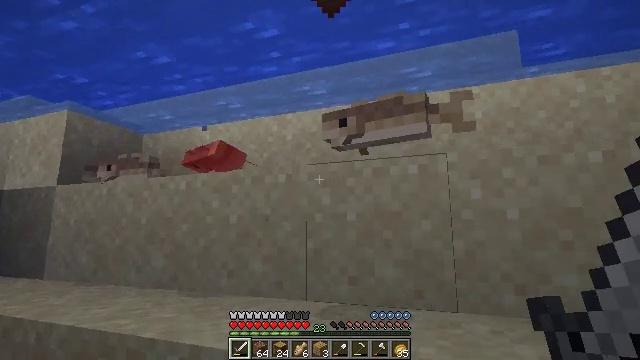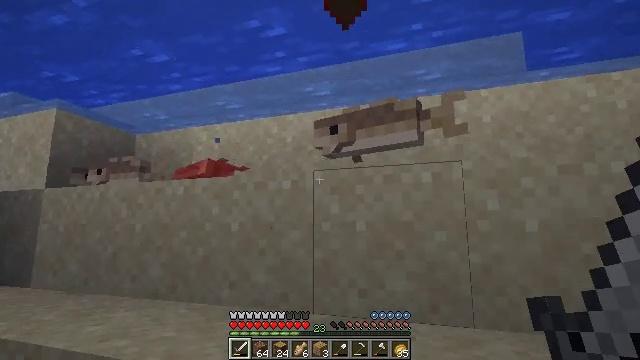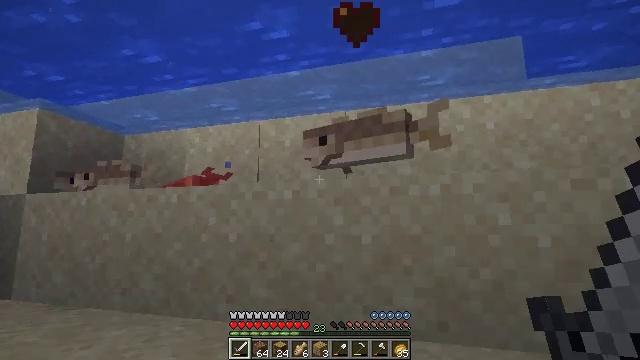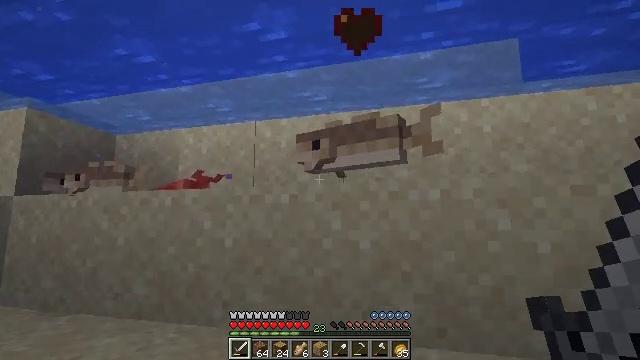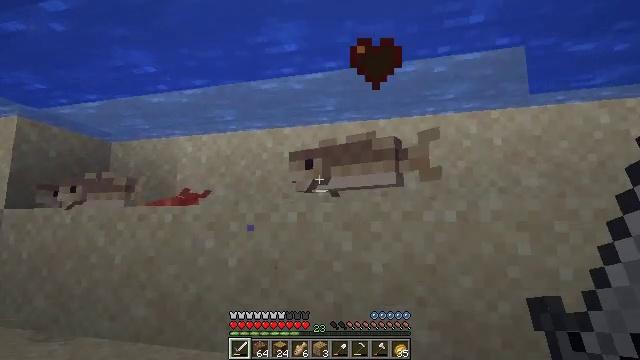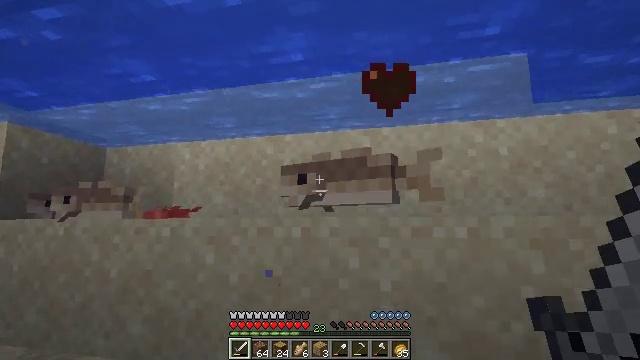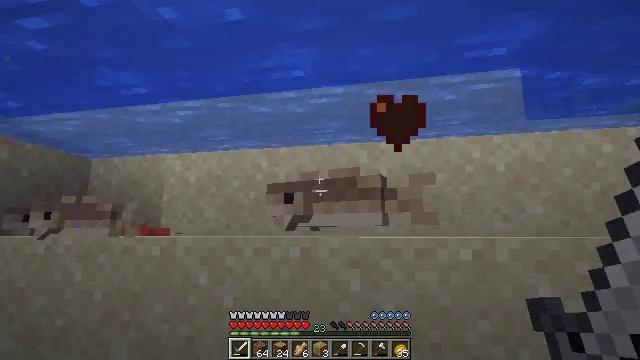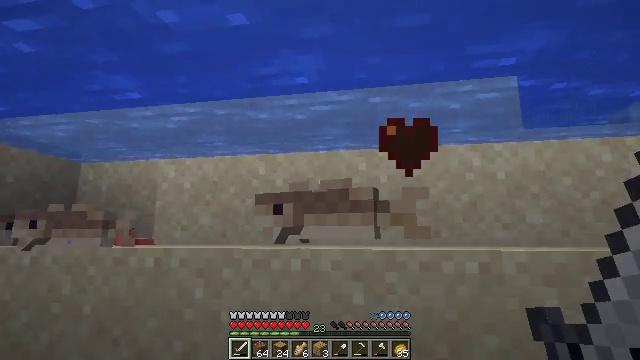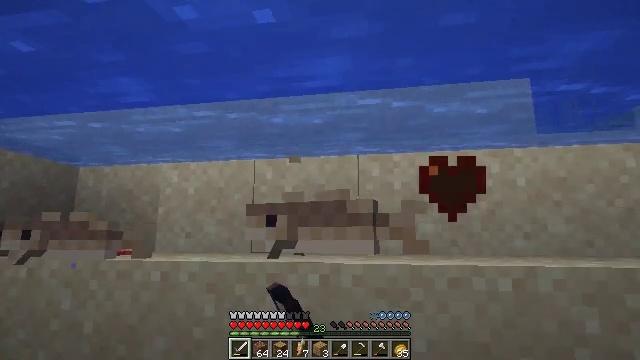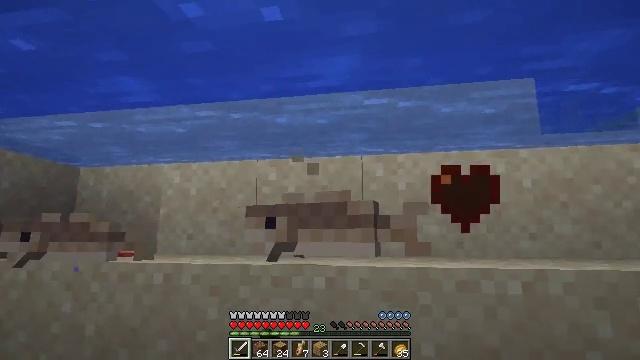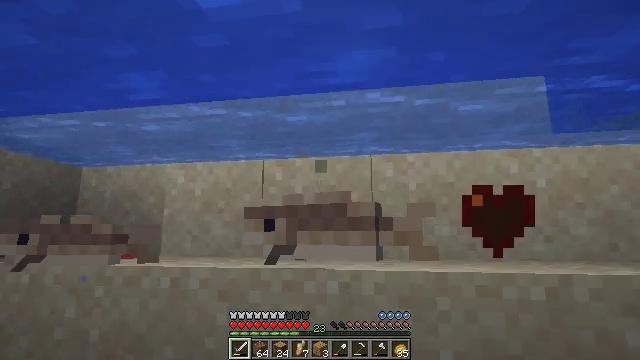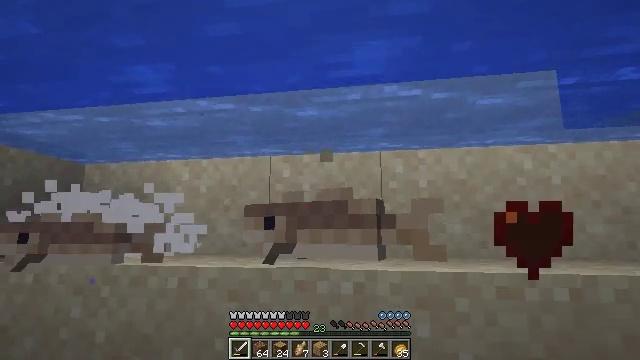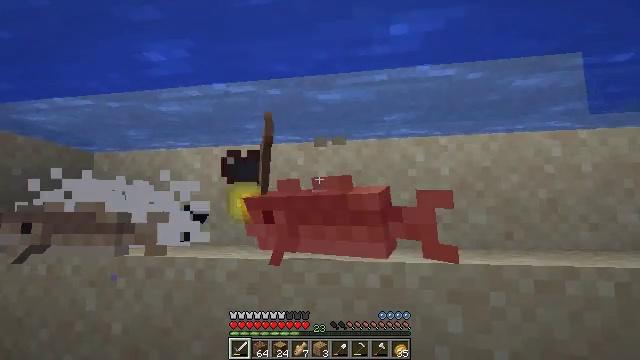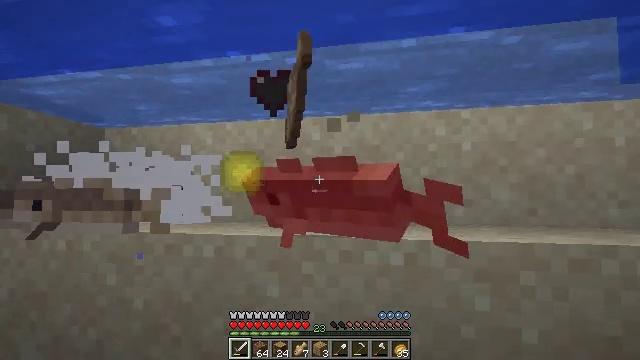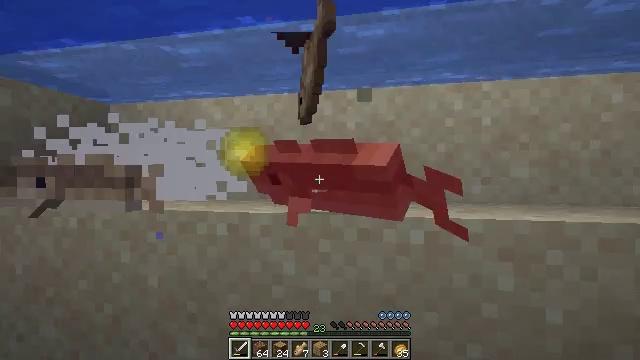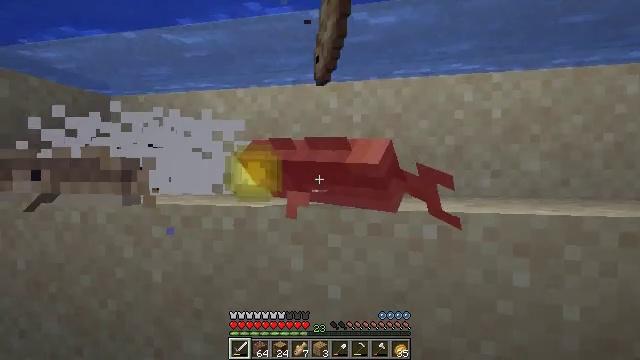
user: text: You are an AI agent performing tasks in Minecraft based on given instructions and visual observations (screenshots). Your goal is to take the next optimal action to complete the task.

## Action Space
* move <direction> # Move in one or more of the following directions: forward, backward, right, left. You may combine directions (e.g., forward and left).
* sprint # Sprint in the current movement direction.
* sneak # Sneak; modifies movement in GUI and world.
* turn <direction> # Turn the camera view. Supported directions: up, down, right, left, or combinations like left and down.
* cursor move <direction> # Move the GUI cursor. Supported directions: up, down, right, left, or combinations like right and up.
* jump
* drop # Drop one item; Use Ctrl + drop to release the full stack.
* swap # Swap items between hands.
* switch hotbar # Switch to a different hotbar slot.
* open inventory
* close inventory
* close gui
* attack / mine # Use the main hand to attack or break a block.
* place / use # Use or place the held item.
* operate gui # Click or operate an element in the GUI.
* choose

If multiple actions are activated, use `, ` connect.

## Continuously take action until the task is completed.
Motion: motion action
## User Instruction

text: Kill mobs in water.
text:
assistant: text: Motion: move forward and move left, turn right, jump
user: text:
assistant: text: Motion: move forward and move left, turn right, jump
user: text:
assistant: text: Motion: move forward and move left, turn right, jump
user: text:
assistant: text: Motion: move forward and move left, jump
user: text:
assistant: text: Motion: move forward and move left
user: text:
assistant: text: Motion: move forward and move left, turn right and up
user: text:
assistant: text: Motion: move forward and move left, turn right, attack / mine
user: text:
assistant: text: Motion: move forward and move left, attack / mine
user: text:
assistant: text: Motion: move forward and move left, attack / mine
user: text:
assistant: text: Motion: move forward and move left, attack / mine
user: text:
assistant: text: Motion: move forward and move left
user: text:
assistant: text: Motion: move forward and move left, turn down
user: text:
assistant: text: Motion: move forward and move left, turn left and down
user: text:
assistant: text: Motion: move forward and move left, turn down
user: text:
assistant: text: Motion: move forward and move left, turn down
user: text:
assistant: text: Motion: move forward and move left
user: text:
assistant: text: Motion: move forward and move left
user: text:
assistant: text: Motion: move forward and move left
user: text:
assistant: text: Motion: move forward and move left, turn left
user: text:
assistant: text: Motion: move forward and move left, turn left
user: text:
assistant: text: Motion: move forward and move left, turn left and up
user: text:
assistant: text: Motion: move forward and move left, turn left and up
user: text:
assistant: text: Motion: move forward and move left, turn left and up
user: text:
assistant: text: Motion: move forward and move left, attack / mine
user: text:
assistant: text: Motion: move forward and move left, attack / mine
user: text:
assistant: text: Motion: move forward and move left, turn right, attack / mine
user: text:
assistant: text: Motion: move forward and move left, turn right
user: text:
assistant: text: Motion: move forward and move left, turn right
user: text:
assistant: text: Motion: move forward and move left, turn right
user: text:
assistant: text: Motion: move forward and move left